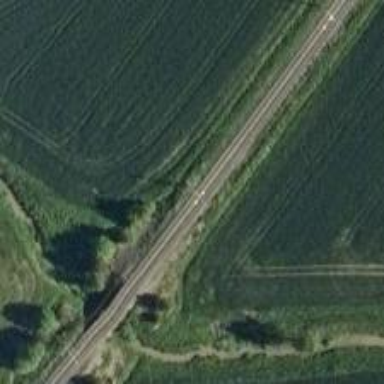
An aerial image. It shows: Railway track with continuous electrified contact lines.